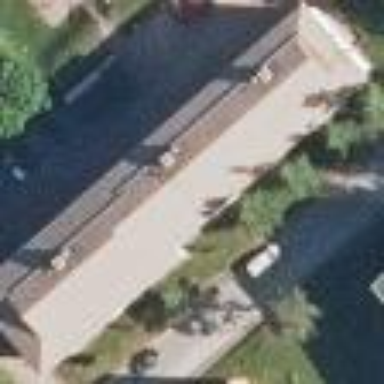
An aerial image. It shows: White apartment building with gabled roof colored brown.